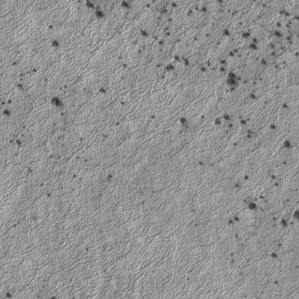
Label: frost